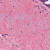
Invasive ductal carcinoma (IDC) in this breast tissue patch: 0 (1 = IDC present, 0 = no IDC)